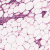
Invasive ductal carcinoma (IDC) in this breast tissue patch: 1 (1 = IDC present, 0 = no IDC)